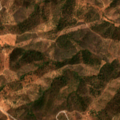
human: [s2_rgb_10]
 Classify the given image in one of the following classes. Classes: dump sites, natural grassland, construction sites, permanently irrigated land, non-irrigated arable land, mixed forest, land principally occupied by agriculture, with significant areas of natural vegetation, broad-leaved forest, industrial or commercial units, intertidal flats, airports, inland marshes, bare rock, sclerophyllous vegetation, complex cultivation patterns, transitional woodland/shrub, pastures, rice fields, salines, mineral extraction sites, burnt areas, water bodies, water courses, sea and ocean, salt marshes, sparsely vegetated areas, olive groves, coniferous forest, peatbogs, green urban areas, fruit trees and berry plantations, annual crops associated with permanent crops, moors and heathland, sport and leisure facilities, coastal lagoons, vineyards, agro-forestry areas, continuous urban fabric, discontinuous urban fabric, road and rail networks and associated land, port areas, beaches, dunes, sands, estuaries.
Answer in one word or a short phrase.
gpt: broad-leaved forest, sclerophyllous vegetation, transitional woodland/shrub